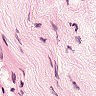
Metastatic tissue present: no